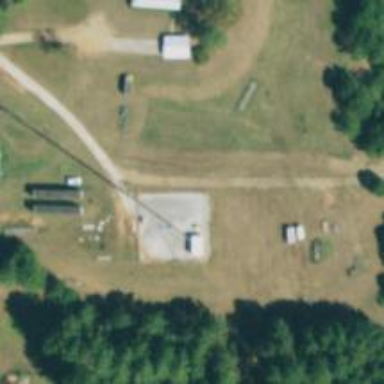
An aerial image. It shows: Communication mast tower.